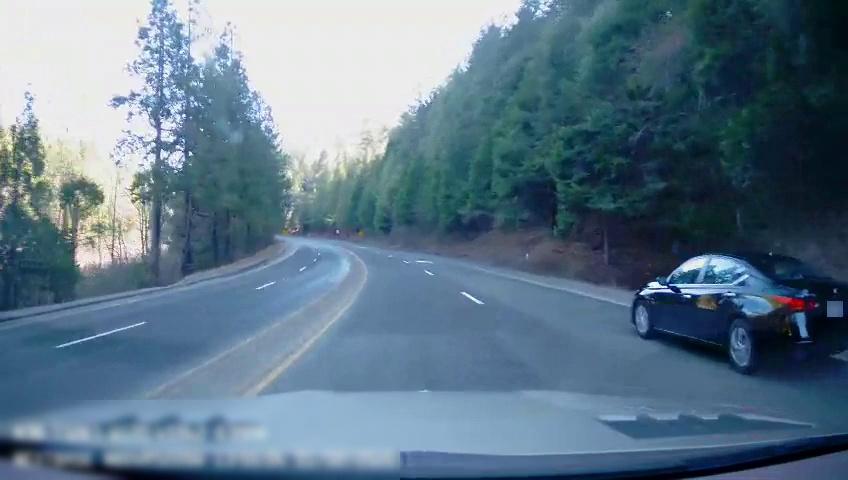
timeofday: Day
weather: Sunny
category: Drivable Space
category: Vehicles | Car
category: Lanes | Opposite Lane
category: Lanes | Alternate Lane
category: Lanes | Current Lane
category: Lanes | Opposite Lane
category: Lanes | Current Lane
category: Lanes | Alternate Lane
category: Lanes | Opposite Lane
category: Lanes | Opposite Lane